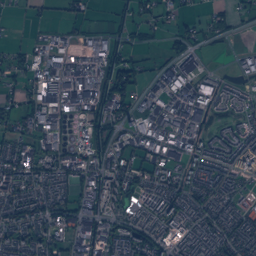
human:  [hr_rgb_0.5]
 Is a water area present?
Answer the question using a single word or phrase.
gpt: yes

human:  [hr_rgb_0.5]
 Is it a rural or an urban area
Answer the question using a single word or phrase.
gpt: urban

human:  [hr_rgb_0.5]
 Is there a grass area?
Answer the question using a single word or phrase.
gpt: yes

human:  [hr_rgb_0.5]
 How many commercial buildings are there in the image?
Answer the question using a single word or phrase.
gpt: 413

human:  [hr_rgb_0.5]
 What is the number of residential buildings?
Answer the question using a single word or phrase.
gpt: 7393

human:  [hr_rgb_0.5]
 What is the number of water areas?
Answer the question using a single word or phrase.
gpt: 74

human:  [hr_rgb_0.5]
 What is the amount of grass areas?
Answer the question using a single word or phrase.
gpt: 305

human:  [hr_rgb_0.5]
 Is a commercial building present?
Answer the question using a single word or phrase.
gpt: yes

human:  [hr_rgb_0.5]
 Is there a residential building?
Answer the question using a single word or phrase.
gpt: yes

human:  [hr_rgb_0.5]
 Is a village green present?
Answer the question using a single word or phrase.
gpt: yes

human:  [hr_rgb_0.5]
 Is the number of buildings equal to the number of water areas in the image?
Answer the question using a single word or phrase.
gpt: no

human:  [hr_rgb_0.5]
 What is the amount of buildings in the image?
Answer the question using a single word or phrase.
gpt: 8164

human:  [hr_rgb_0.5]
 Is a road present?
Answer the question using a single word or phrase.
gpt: yes

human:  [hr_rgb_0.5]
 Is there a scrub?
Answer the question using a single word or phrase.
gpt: yes

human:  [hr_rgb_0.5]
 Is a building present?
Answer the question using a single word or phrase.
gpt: yes

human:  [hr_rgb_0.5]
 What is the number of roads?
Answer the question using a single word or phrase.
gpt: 1124

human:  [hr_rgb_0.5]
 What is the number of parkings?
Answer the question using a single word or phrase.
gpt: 20

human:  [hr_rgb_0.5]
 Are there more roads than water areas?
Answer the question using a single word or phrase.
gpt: yes

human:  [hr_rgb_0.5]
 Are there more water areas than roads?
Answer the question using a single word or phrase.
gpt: no

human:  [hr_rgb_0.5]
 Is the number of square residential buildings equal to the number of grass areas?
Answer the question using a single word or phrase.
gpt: no

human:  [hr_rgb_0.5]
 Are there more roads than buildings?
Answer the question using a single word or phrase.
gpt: no

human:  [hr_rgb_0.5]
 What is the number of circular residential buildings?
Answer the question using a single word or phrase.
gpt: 39

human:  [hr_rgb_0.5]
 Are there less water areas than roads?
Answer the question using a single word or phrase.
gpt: yes

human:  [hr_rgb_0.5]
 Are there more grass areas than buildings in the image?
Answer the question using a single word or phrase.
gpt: no

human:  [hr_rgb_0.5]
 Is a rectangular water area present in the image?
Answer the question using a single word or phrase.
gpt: yes

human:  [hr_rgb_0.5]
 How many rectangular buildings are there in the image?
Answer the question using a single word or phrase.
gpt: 6652

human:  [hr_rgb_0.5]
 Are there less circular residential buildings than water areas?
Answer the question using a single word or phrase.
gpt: yes

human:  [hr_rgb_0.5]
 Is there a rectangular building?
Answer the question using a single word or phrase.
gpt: yes

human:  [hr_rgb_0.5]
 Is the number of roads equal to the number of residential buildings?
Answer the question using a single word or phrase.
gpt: no

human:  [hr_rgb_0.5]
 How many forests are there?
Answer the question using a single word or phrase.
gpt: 107

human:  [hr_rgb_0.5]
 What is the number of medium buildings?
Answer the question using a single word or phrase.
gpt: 146

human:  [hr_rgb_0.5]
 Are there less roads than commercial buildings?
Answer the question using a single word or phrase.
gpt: no

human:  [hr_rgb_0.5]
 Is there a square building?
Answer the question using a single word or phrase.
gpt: yes

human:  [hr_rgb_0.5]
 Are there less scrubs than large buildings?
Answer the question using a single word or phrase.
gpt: yes

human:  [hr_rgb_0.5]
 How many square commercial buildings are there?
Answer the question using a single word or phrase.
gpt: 0

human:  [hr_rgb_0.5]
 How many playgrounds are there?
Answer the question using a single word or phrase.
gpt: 4

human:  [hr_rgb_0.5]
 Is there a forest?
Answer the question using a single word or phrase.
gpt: yes

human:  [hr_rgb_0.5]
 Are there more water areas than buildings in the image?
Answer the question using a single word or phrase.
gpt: no

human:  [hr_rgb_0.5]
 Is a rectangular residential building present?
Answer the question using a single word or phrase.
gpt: yes

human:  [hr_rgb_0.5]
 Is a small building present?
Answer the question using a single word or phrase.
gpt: yes

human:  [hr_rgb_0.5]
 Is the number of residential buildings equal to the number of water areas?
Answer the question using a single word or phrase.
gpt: no

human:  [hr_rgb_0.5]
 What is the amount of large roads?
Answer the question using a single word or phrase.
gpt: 0

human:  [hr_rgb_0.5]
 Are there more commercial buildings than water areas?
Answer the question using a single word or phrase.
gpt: yes

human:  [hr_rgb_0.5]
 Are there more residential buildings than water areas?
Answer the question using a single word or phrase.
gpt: yes

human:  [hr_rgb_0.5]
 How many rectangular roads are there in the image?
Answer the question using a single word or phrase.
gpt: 0

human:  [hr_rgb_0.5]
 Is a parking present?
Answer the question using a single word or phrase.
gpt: yes

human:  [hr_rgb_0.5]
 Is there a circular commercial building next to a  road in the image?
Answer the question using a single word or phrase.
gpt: no

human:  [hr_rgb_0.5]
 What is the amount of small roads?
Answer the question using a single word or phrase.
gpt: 1124

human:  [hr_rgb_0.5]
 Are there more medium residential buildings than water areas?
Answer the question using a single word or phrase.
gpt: no

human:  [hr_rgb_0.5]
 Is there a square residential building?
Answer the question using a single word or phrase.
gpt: yes

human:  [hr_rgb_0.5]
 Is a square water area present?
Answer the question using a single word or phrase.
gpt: yes

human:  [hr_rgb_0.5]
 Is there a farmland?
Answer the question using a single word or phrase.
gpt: yes

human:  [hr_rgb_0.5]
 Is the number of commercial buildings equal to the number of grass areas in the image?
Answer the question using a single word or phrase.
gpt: no

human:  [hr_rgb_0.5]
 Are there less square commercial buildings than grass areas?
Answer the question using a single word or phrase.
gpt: yes

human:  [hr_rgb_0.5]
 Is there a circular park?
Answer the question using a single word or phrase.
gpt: no

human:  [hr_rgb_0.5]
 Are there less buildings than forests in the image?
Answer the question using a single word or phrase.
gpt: no

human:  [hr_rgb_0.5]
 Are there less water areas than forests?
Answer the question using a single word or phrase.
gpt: yes

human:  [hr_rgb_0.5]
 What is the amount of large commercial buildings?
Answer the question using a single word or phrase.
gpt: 13

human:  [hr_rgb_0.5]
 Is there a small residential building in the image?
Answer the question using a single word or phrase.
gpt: yes

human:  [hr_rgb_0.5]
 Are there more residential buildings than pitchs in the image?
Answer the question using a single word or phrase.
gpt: yes

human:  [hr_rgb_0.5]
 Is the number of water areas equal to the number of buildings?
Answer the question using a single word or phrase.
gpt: no

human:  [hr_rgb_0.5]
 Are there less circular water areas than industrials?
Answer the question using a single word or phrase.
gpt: no

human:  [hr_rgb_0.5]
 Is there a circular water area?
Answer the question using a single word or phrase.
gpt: yes

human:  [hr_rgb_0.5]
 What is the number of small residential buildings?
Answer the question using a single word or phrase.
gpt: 7321